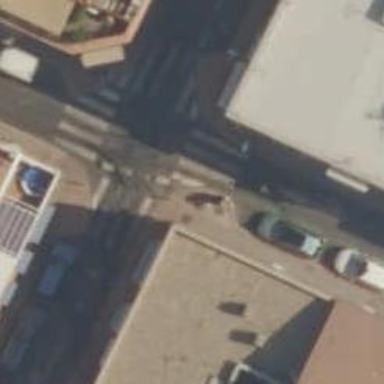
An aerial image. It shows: Uncontrolled zebra crossing on the road.